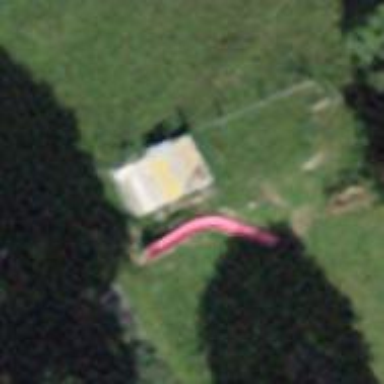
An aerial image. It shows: Playground featuring slide.